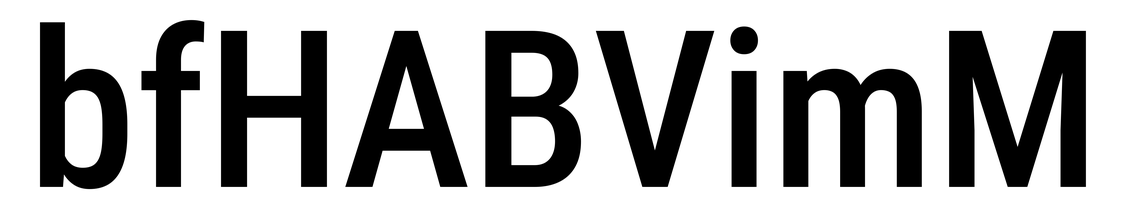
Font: Roboto_Condensed_Medium